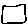
Label: square